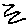
Label: zigzag